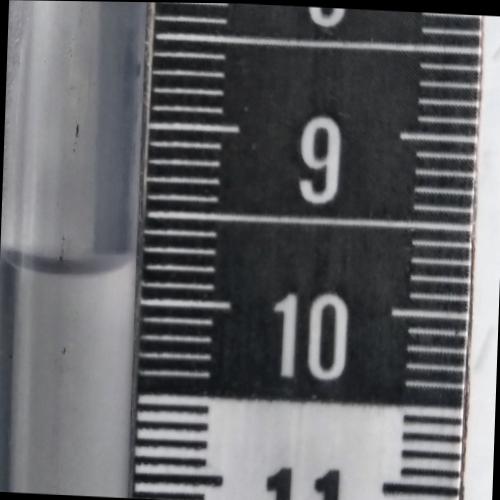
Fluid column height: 9.8 cm